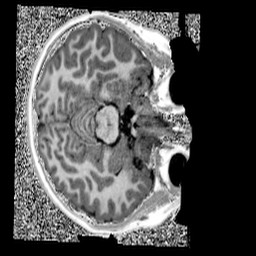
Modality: UNIT1
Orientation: axial
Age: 9
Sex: female
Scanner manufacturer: siemens
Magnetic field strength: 3 T
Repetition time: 4 s
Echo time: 0.00299 s